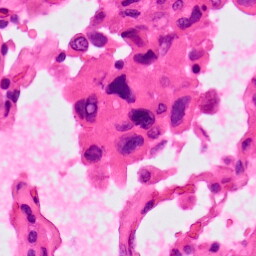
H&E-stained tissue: Lung